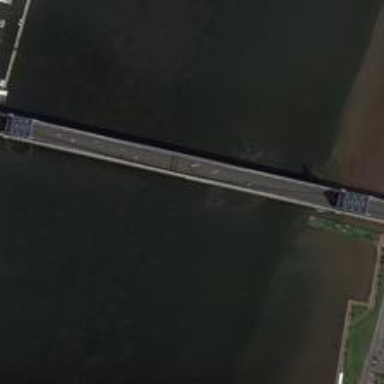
Several marinas are situated on the left side of the river .